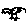
Label: bird